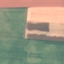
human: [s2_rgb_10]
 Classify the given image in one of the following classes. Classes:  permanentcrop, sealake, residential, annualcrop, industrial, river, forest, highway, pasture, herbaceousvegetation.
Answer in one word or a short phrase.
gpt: AnnualCrop